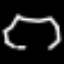
Label: octagon